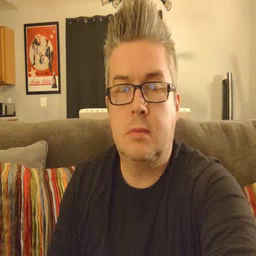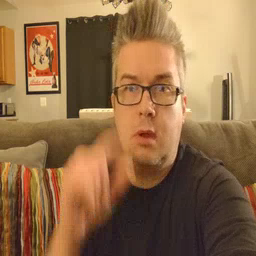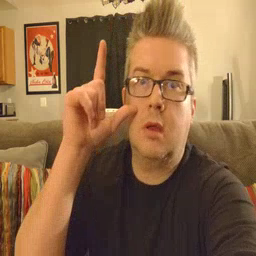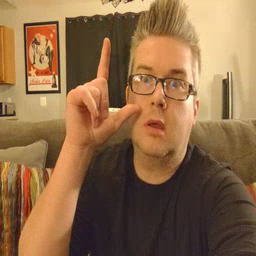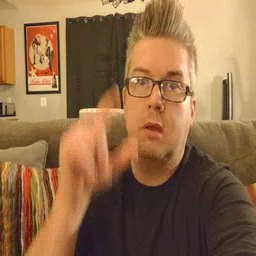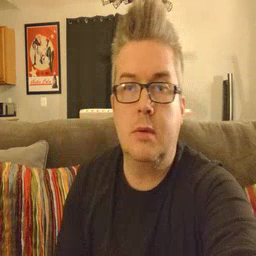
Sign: awake